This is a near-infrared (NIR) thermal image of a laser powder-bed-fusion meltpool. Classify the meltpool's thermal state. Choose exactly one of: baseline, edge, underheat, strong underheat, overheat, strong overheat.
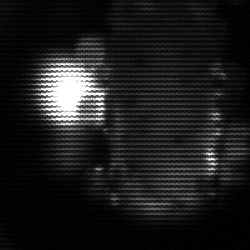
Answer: strong underheat